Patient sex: M
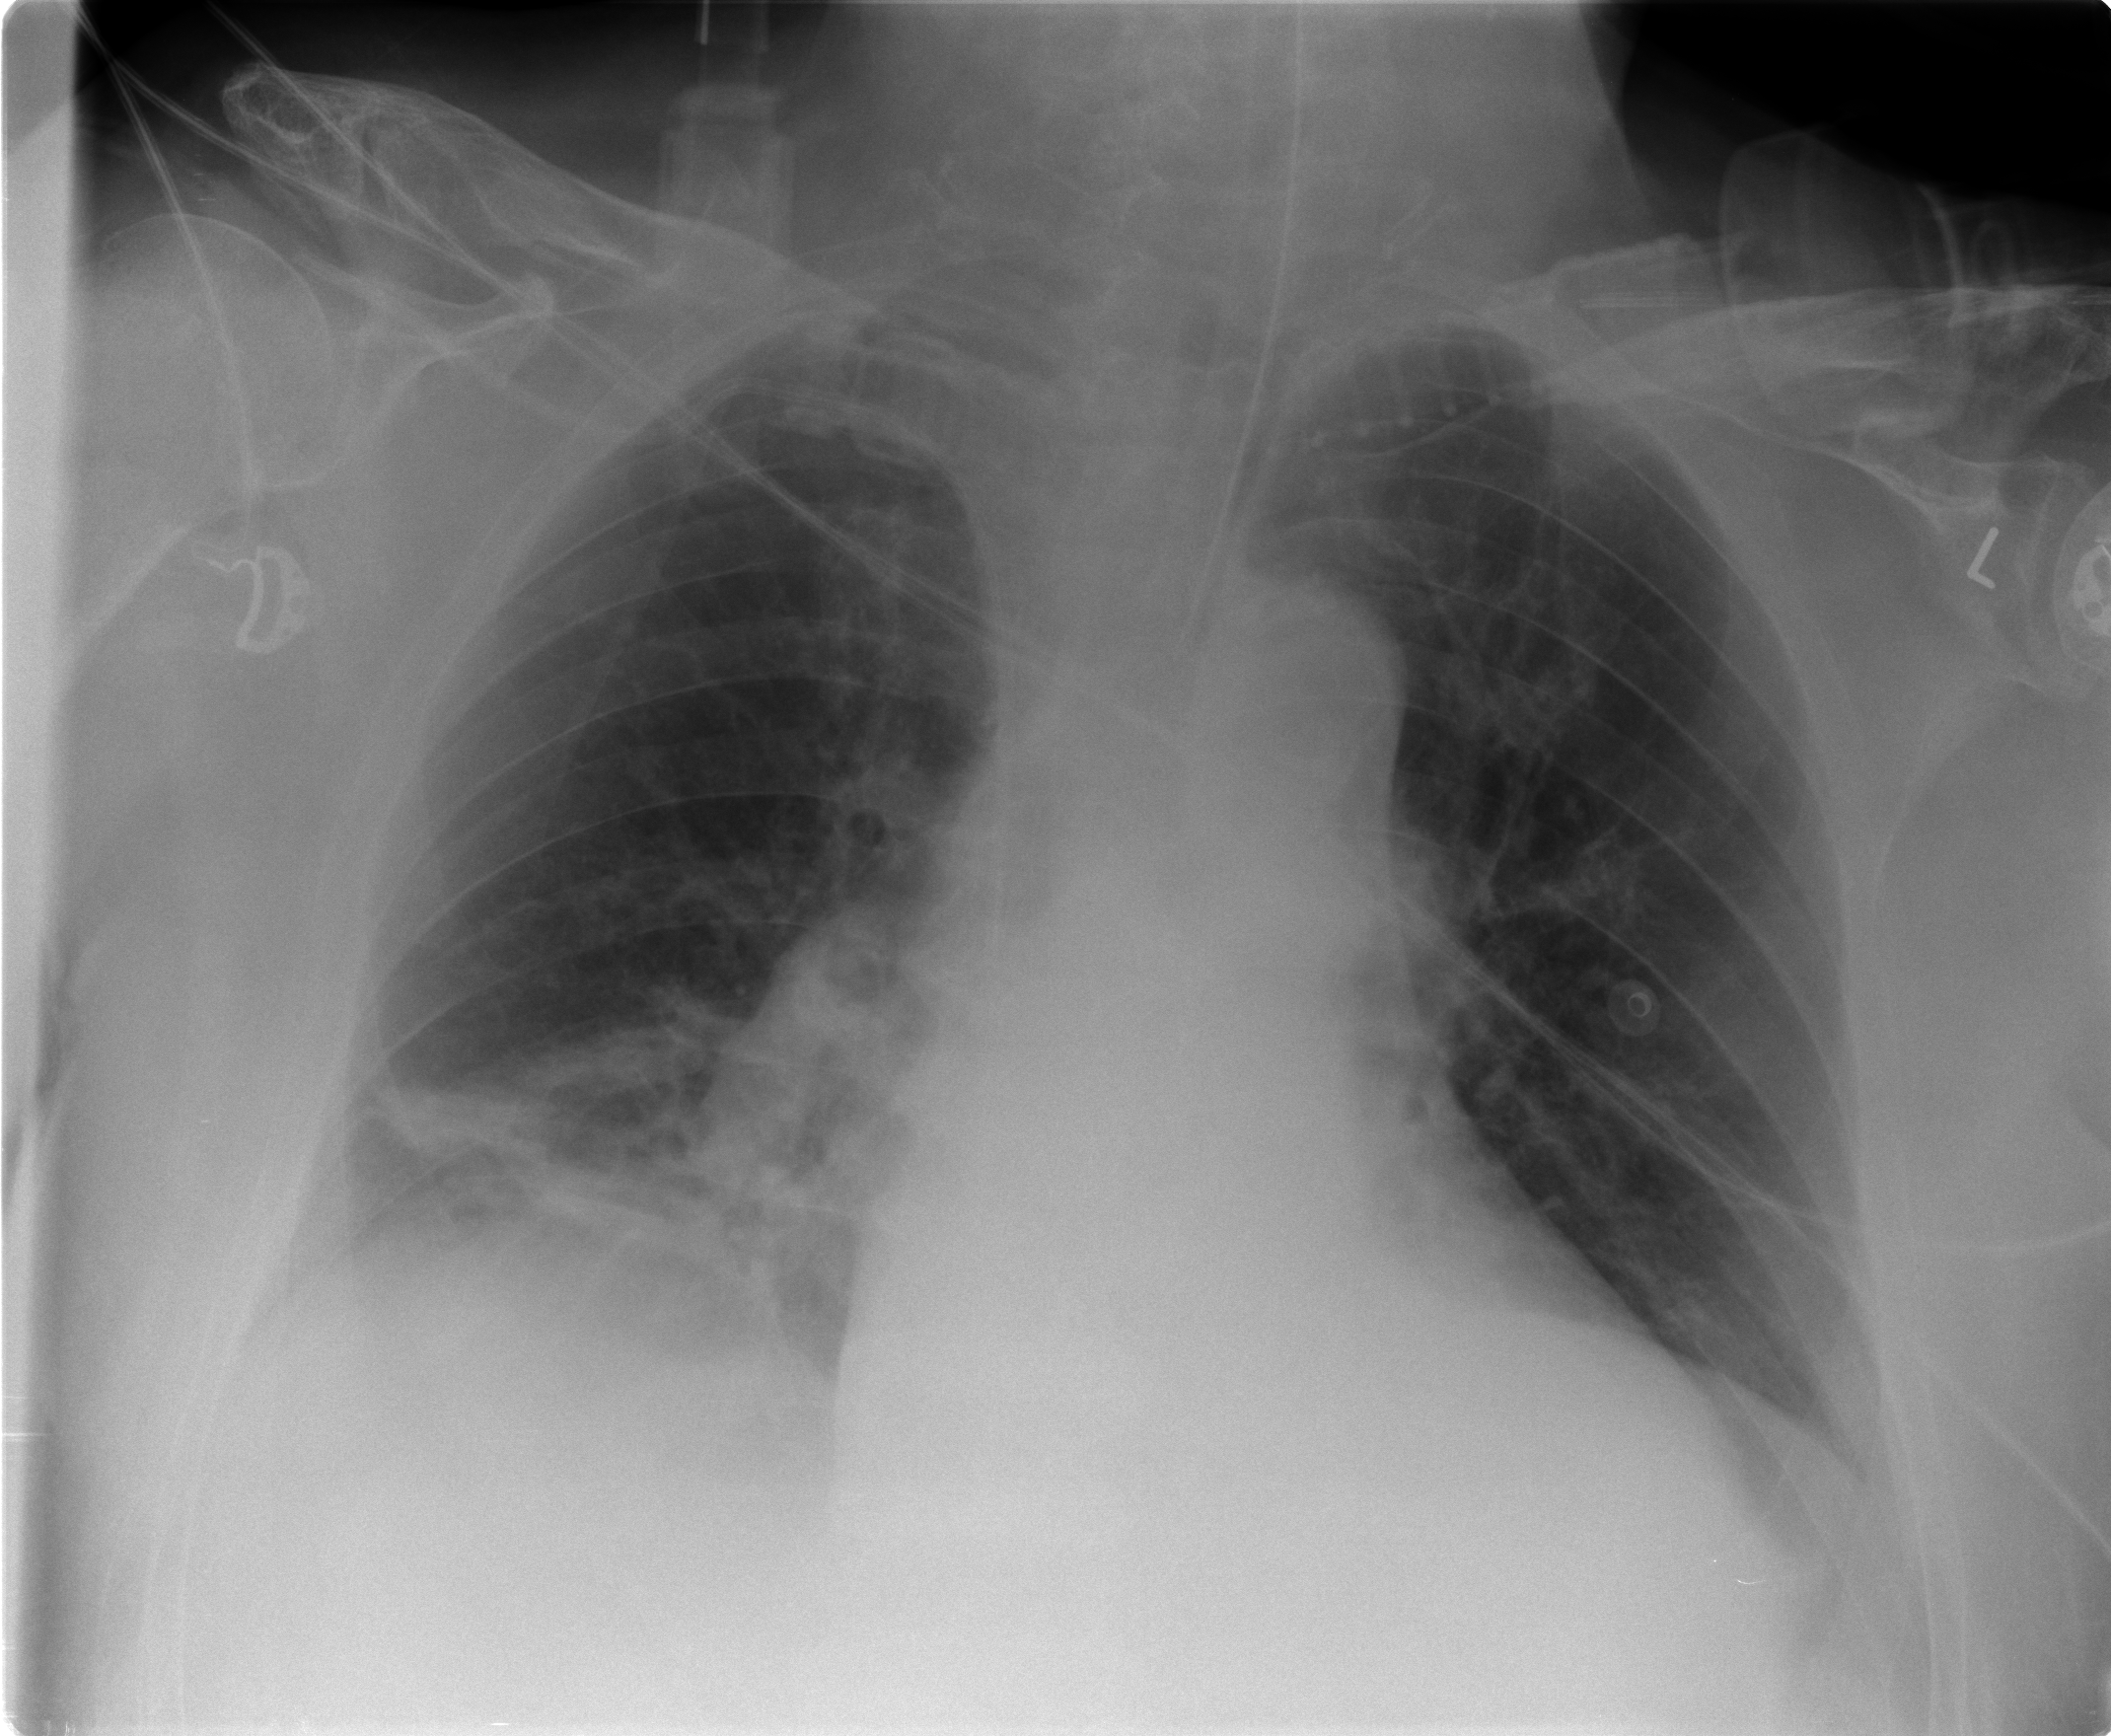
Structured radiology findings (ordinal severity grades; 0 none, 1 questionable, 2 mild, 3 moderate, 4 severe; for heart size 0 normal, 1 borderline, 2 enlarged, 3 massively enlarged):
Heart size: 1
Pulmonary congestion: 0
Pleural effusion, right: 2
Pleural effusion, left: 0
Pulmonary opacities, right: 2
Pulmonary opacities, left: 0
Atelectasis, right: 2
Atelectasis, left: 0